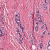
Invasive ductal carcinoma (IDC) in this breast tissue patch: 1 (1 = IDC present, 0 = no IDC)